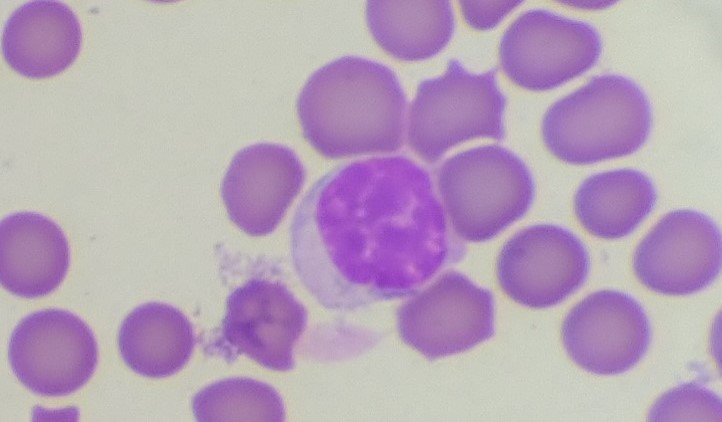
White blood cell type: Lymphocyte